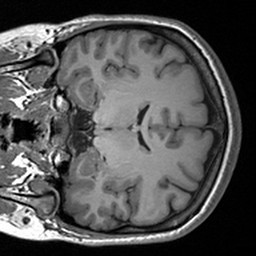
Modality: T1w
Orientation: coronal
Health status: healthy
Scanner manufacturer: siemens
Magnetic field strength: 3 T
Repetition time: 1.9 s
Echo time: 0.00227 s